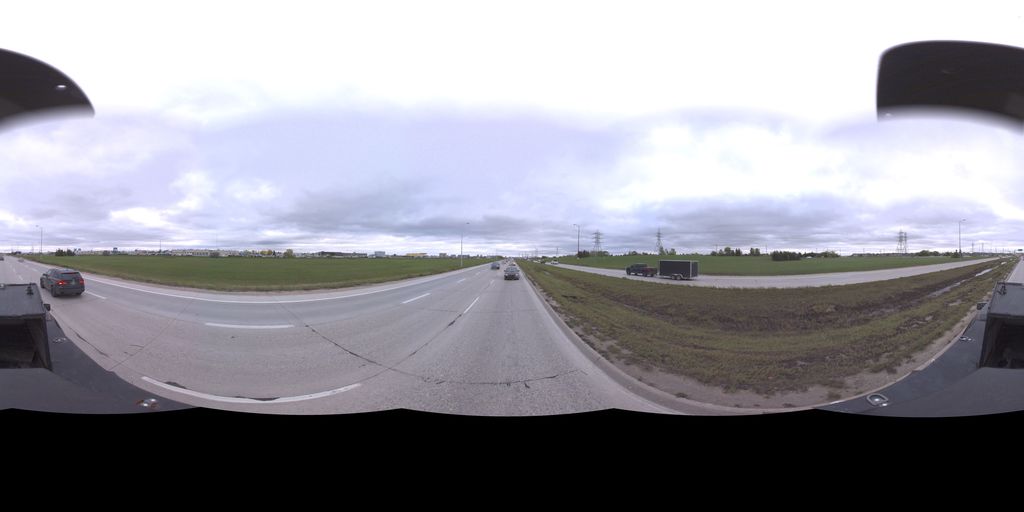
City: winnipeg